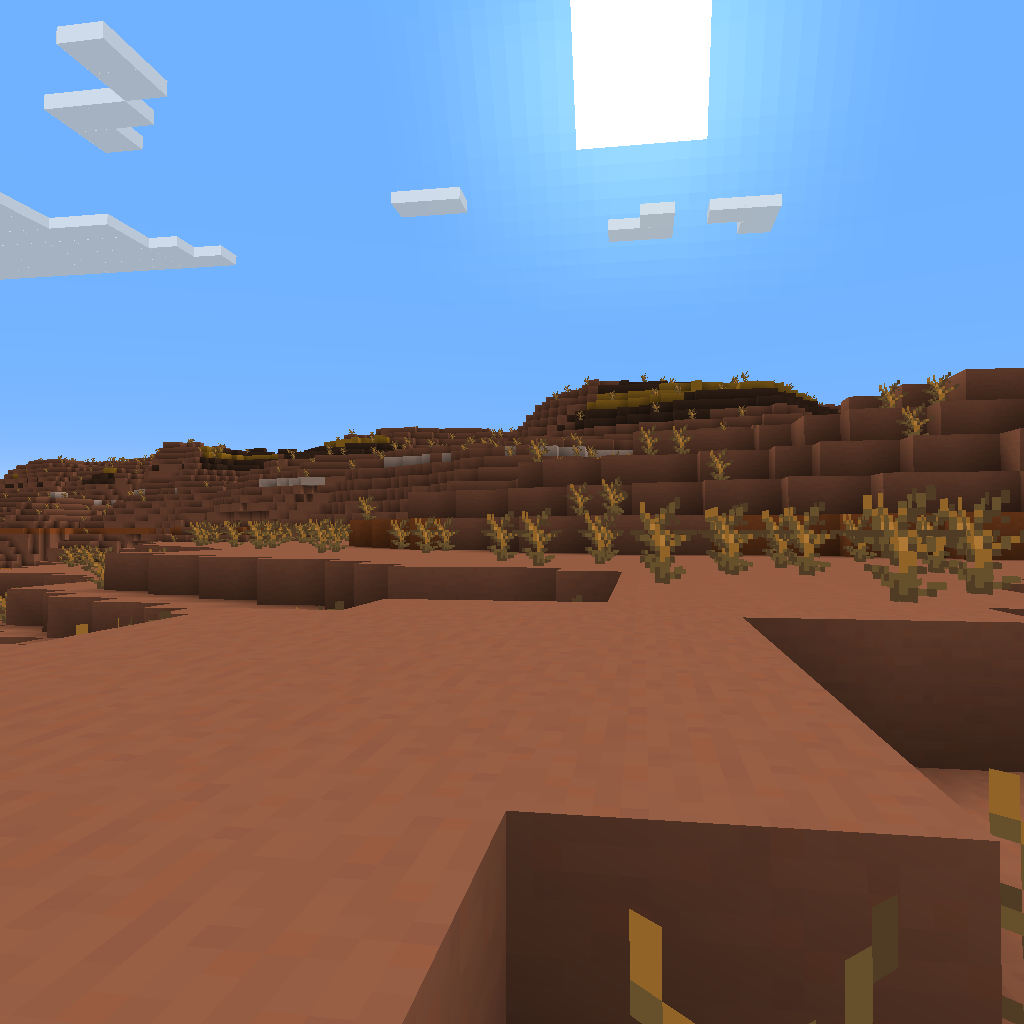
badlands plains